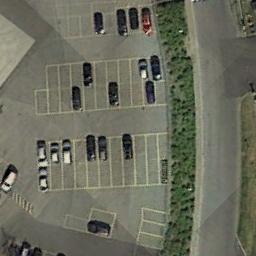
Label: parking_lot